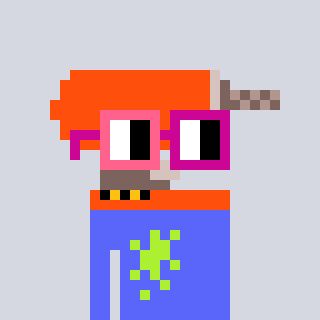
a pixel art character with square pink and red glasses, a drill-shaped head and a purple-colored body on a cool background